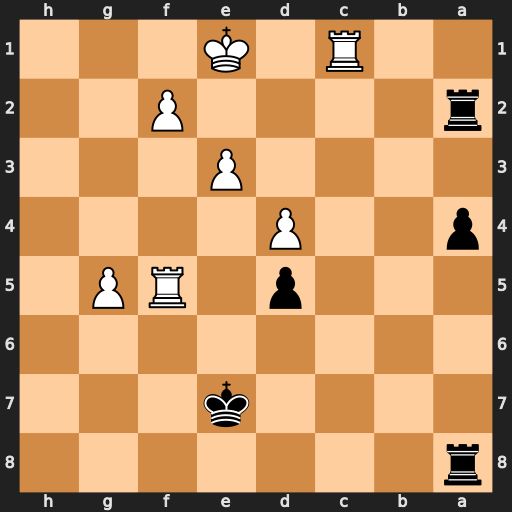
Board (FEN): r7/4k3/8/3p1RP1/p2P4/4P3/r4P2/2R1K3
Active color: b
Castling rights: -
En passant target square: -
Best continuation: Rh8 Kf1 Rh1+ Kg2 Rxc1